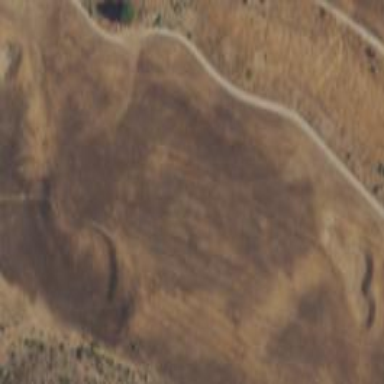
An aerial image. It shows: Grassy area designated as golf fairway.